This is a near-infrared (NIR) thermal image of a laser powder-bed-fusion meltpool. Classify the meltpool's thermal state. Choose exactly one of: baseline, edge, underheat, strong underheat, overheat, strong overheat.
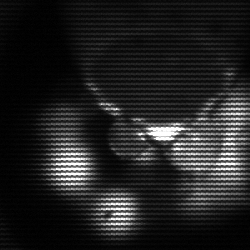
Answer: edge